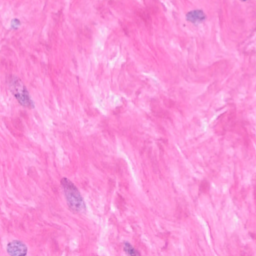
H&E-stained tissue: Breast